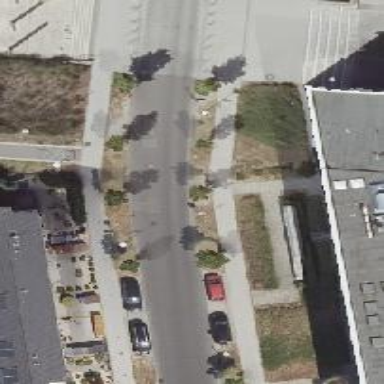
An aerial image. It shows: Avenue lined with broadleaved deciduous trees.